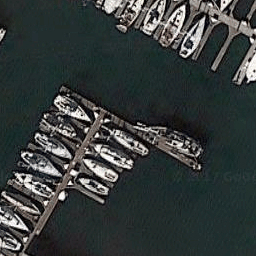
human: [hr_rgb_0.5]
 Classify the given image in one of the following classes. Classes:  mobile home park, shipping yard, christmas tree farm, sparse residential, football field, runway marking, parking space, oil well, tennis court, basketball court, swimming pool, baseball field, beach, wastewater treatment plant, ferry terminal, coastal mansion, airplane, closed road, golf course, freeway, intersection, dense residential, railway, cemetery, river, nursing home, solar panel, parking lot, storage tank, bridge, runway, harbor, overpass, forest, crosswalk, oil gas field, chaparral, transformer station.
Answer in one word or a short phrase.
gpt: harbor